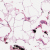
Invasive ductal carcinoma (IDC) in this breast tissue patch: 0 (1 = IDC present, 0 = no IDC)